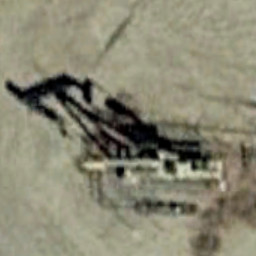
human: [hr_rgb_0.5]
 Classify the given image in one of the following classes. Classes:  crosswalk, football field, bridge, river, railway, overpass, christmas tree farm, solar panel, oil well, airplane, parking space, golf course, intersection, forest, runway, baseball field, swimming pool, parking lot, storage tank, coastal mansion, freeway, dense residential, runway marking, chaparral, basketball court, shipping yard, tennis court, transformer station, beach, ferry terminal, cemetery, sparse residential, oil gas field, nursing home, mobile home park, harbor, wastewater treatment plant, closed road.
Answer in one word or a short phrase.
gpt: oil well